Question: I was just created a new storyboard for test, rather than bother the main storyboard.
so when if I was testing, I would like to use the new storyboard I can managed add some view controllers, and I can start the storyboard as well as one of the controller in source code, but how to make a view controller in the storyboard, as there isn't the arrow as the main one!

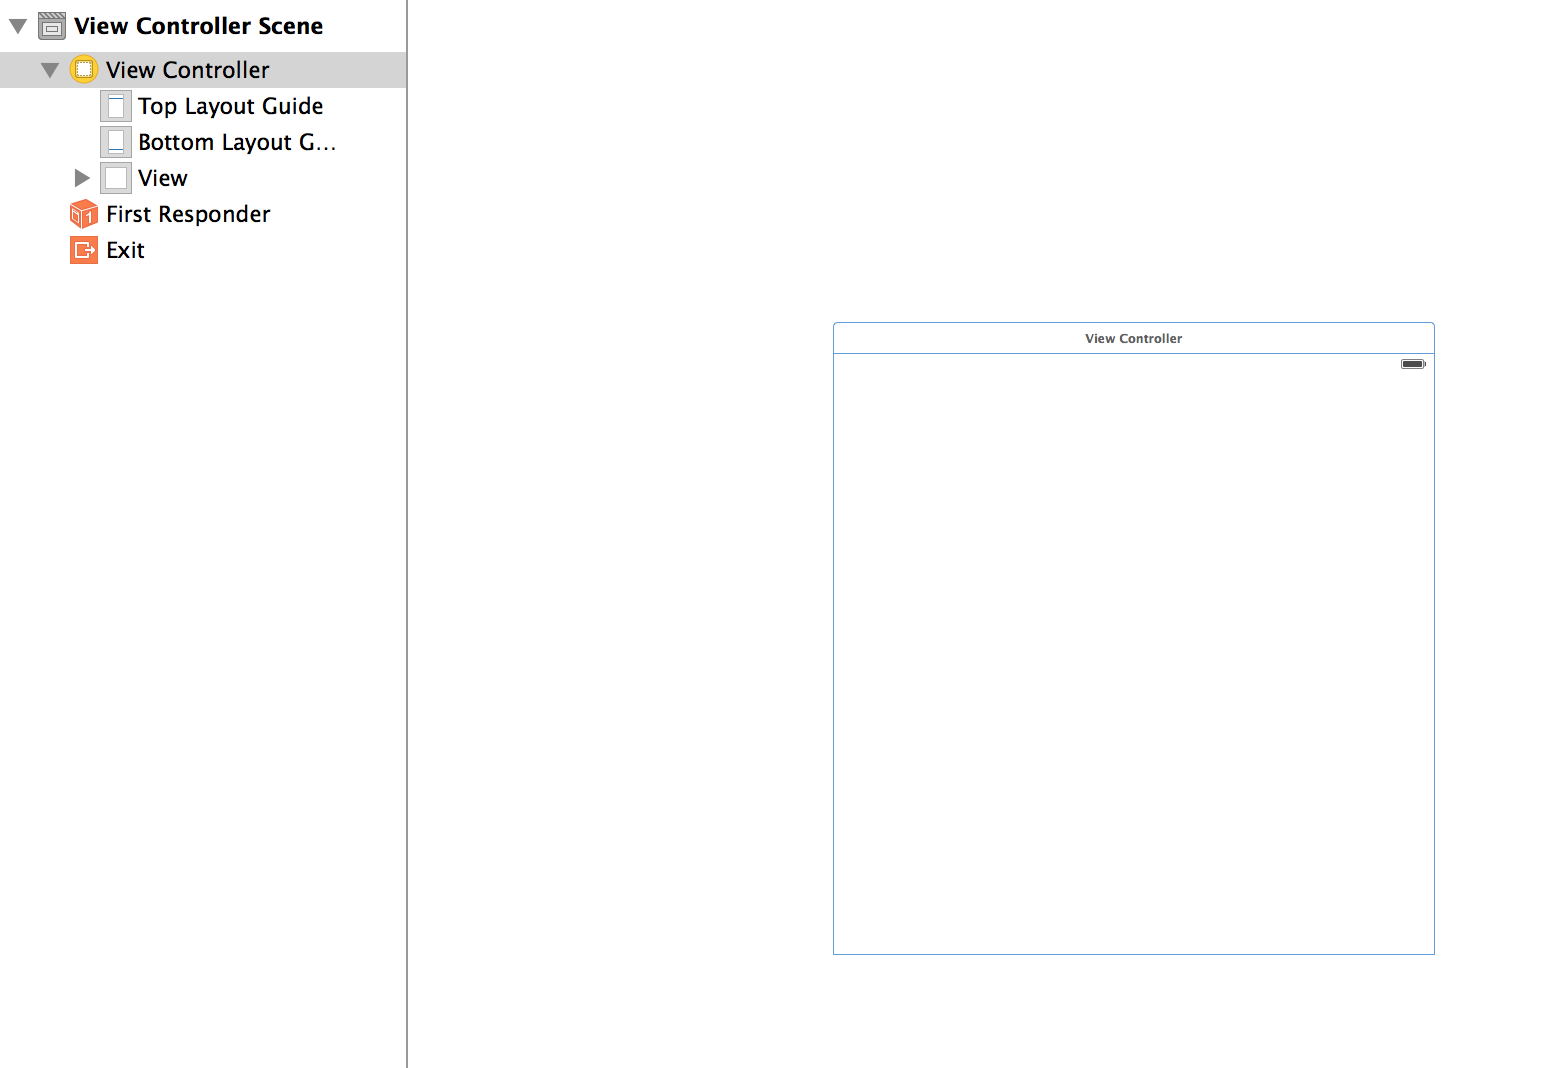
Answer: Do you mean how can you designate a view controller as the storyboard's root view controller? Select the view controller, open the Attributes Inspector, and select 'Is Initial View Controller'.